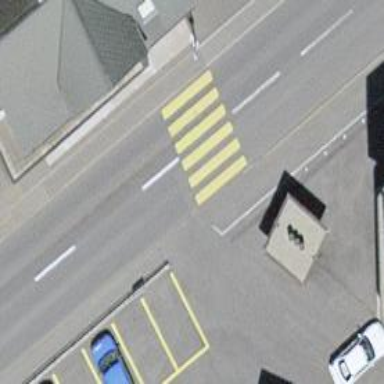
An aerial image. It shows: Marked crossing with zebra stripes on the road.